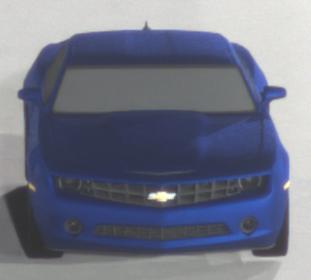
Make: Chevrolet
Model: Camaro Cabriolet 6.2 V8
Detailed model: Camaro (V) Coupé
Model produced from: 2011/09
Model produced until: 2014/02
Doors: 2
Color: blue
Road condition: dry road
Daytime: night
Contrast: high contrast